Aerial crown-view tile of a tropical tree (Barro Colorado Island, Panama), acquired 20250217:
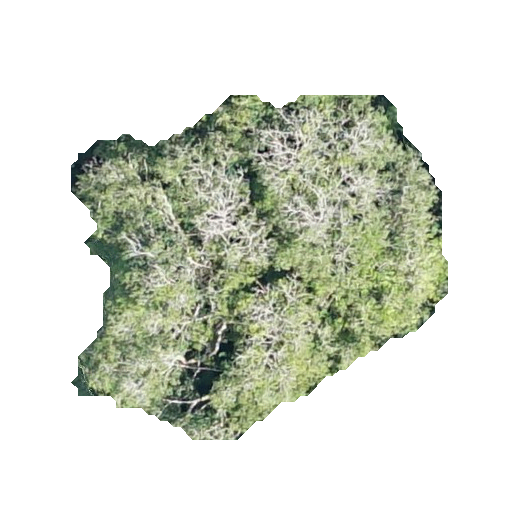
Species: Handroanthus guayacan
GBIF accepted scientific name: Handroanthus guayacan
Crown area: 140.242 m²